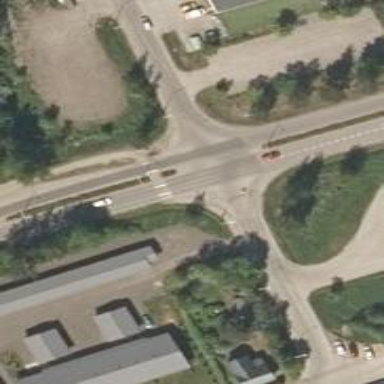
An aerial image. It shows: Tertiary road with asphalt surface. There is separate sidewalk and cycle track.